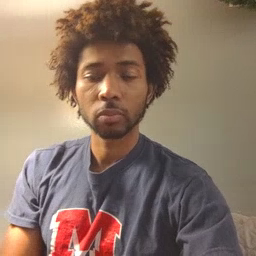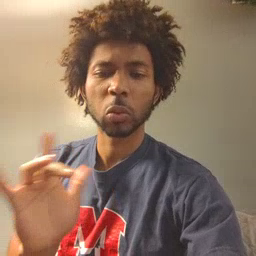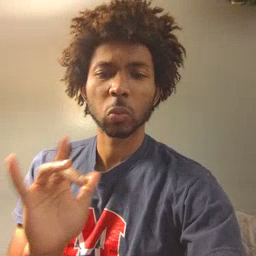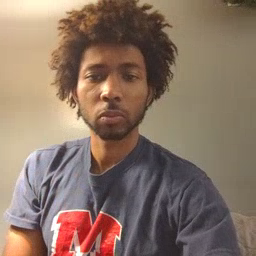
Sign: yucky